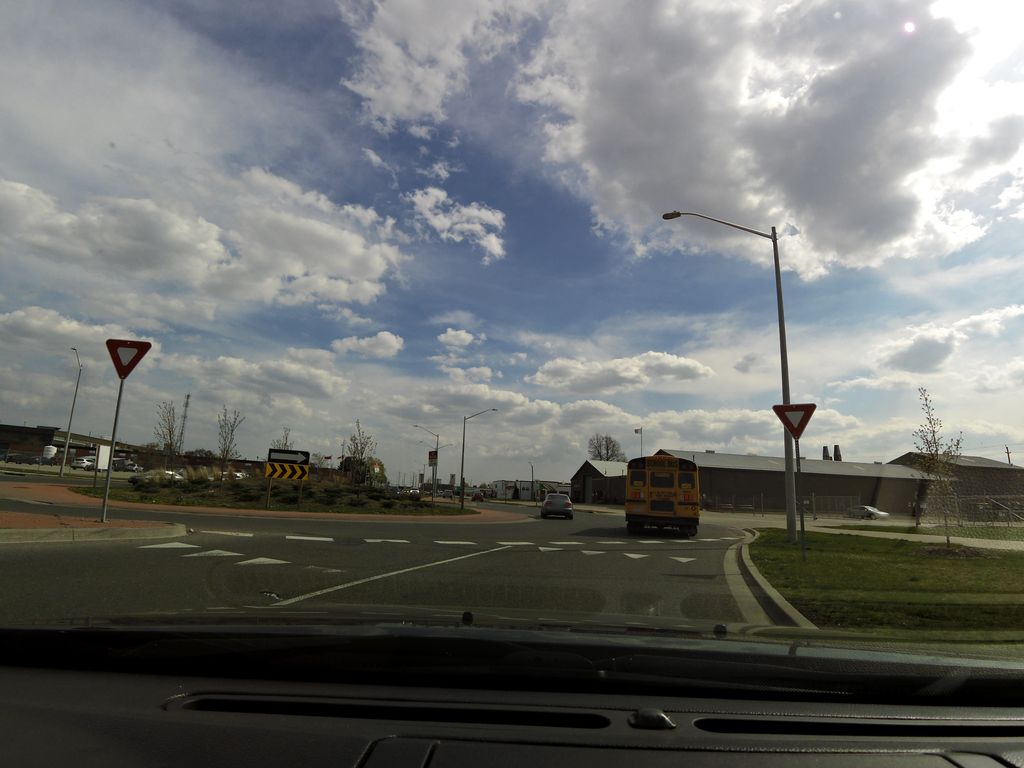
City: kitchener-waterloo